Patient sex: M
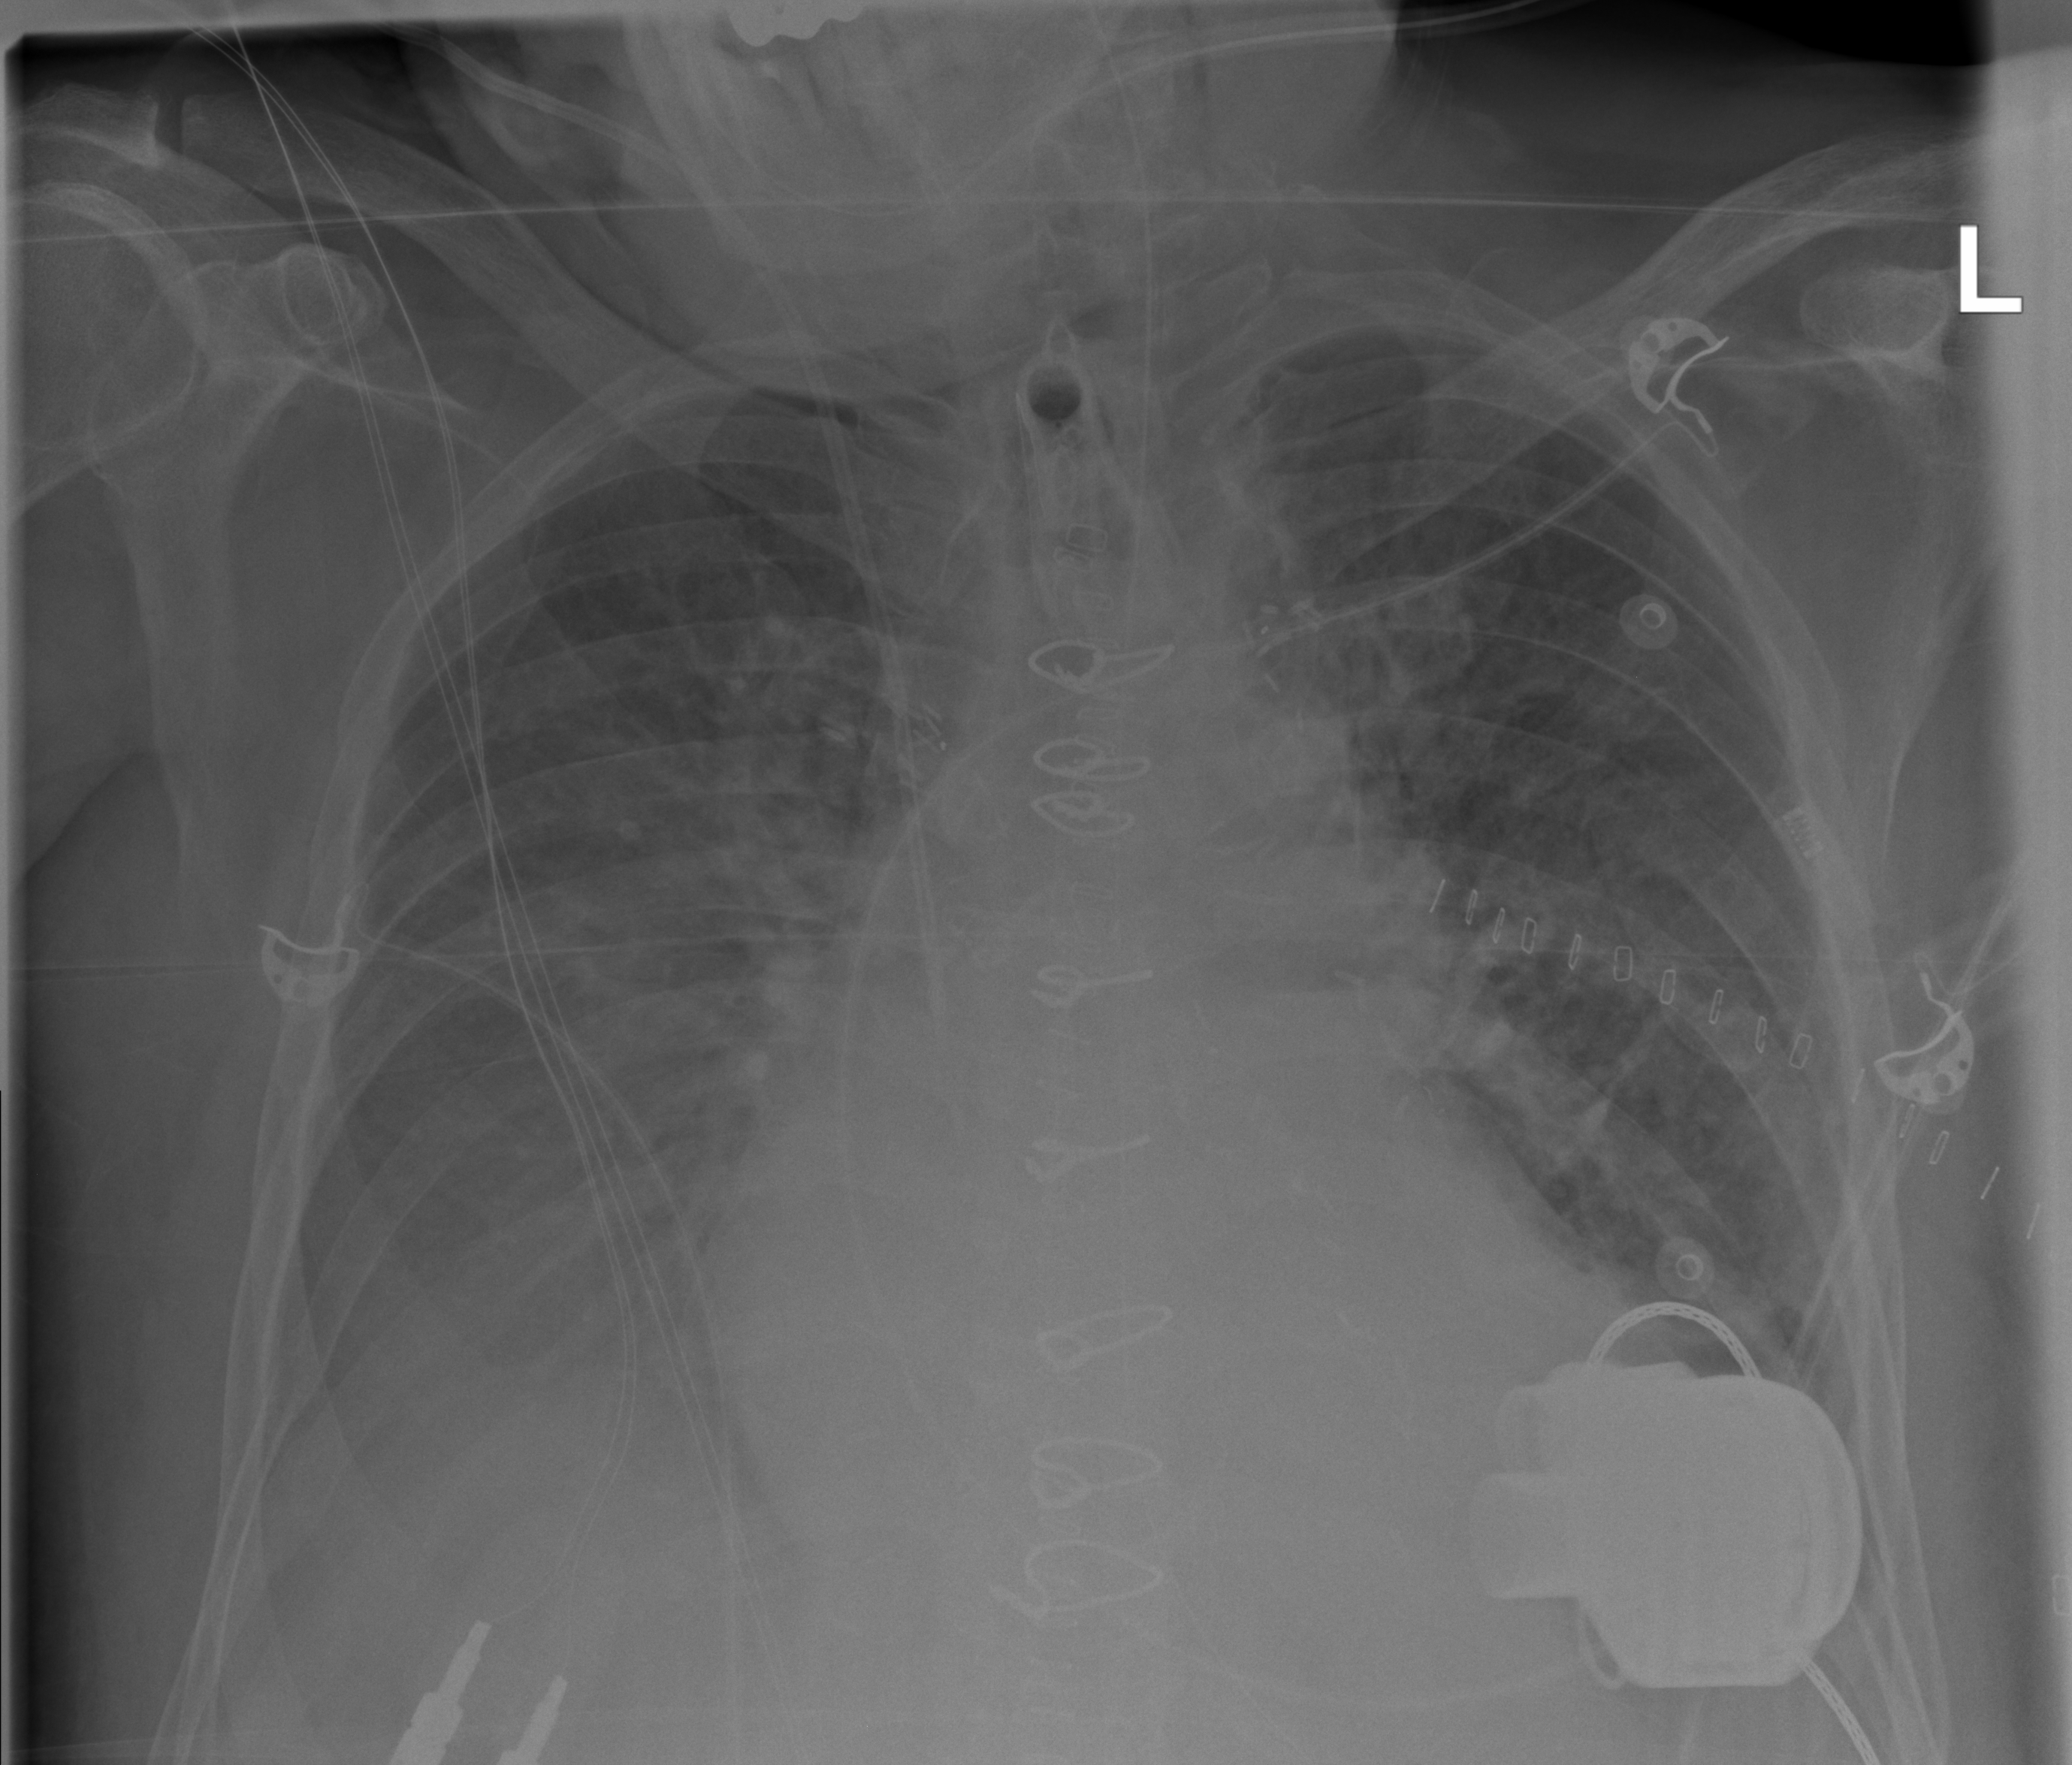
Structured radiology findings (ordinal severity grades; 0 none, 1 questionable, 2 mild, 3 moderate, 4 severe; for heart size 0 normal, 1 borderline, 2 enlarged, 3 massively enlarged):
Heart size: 2
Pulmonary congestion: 2
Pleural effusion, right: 3
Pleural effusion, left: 0
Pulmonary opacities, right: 0
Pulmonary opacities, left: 0
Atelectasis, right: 2
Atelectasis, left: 0